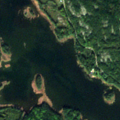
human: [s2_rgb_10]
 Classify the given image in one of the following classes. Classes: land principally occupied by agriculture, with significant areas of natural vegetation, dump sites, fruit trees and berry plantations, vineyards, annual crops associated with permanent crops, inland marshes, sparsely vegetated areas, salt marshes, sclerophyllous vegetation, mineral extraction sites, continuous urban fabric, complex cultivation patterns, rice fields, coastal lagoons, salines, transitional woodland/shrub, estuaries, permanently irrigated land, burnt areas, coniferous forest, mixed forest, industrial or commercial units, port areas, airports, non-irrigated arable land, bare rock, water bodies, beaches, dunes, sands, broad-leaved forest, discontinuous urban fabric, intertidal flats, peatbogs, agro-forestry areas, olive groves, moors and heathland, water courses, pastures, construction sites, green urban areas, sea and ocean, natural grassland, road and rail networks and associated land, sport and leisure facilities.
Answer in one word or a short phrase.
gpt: coniferous forest, mixed forest, sea and ocean